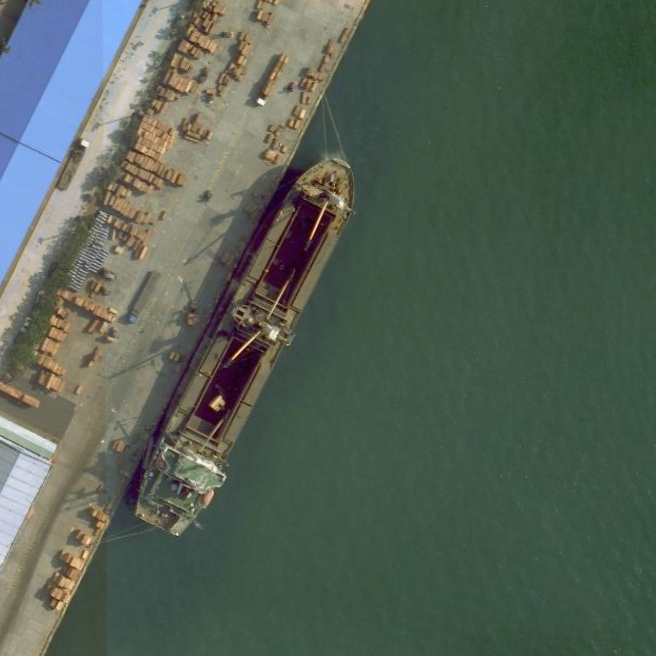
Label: Cargo_ship